Question: Getting a little bit confused as to why these whitespaces are being taken literally.
If you take a look at the image below you'll see a bunch of rectangles. The top rectangle on the left should actualy align with the bar on the right but it doesn't because of a line break.

The rails code for this layout looks like this...
In the layout:
'''
<div id = "left_bar"><%=yield(:left_bar)%></div>
<div id = "main_content"><%=yield%></div>
'''
And in the actual template:
'''
<div class = "set_area images current" id = "set_area_<%= @image_set.id %>">
<%= render('images/images', :images => @image_set.images) %>
<div class = "clear"></div>
</div>
<% content_for :left_bar do %>
<% for set in @image_sets %>
<%= render("set_tab", :set => set, :is_current_tab => set.eql?(@image_set))%>
<% end %>
<% end %>
'''
EDIT: Above code has slightly been simplified for brevity.
UPDATE: When I replaced the line to render the partial:
'''
<%= render("set_tab", :set => set, :is_current_tab => set.eql?(@image_set))%>
'''
with
'''
<p>Hello</p>
'''
The white-spaces didn't show up.
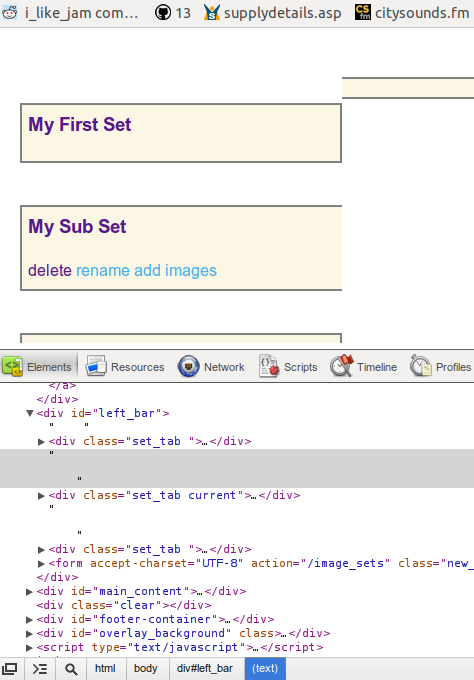
Answer: I tracked down the issue to the "set_tab" partial. I started removing and re-adding in lines again.
I believe this went wrong because there were some mixed encodings. I mostly work on linux machine but I did some editing on a windows machine earlier in the day.
If anybody else find their view acting up like this throw out your indentation and redo it.